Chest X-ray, PA view. Patient: 48 years old, sex F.
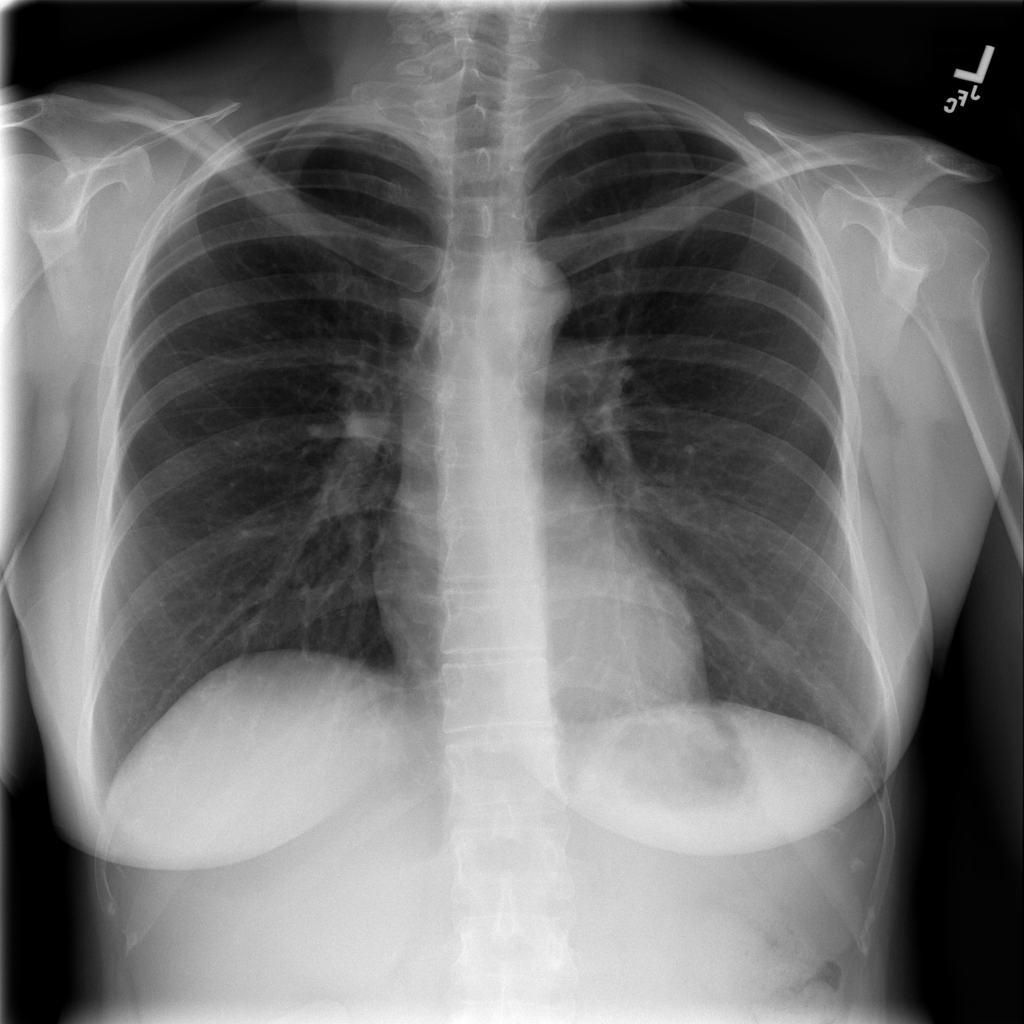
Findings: No Finding